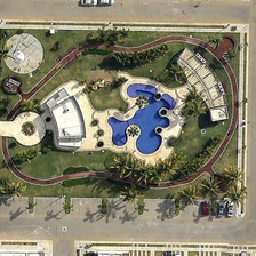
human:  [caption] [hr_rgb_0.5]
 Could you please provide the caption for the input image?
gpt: a swimming pool with dark bubble water in the center.

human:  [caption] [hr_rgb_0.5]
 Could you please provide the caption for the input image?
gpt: A pool with dark water in the middle.

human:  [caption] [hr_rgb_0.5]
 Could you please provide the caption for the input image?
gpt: There is a pool of deep blue water in the middle.

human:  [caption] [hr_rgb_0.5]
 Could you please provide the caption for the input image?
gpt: There is a blue swimming pool.

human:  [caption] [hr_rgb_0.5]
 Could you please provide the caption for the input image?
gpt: A pool of dark water in the center.